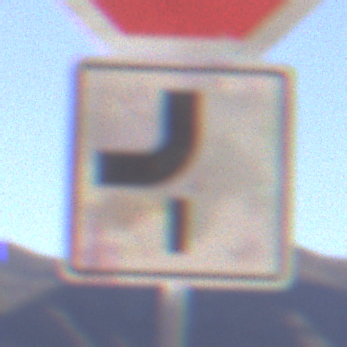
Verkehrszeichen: VerlaufVorfahrtsstrasse7
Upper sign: Stop
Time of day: Midday
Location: Outdoor (Nature)
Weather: Clear
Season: NotSpecified
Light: Natural